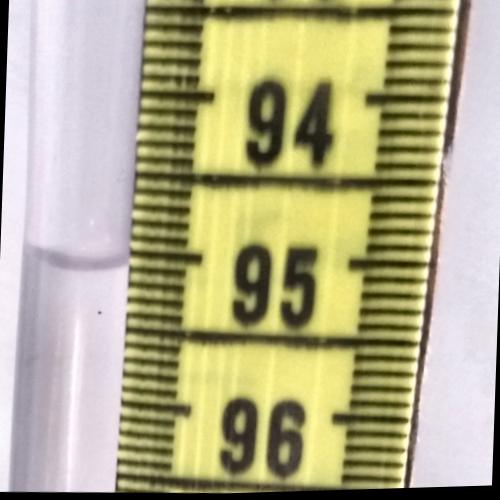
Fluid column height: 95.1 cm